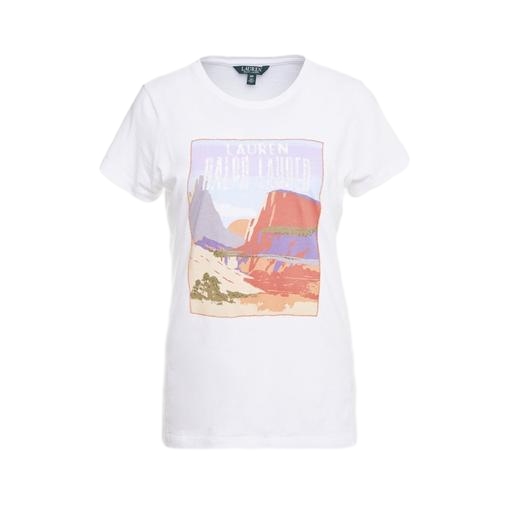
black canyon tee blanc, white graphic print t-shirt multicolor, multicolor women’s white large t-shirt, white background